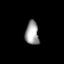
Tissue: prostate
Cell type: T cells
Senescence score: 0.3074
Nuclear area (px): 313
Mean DAPI intensity: 159.76